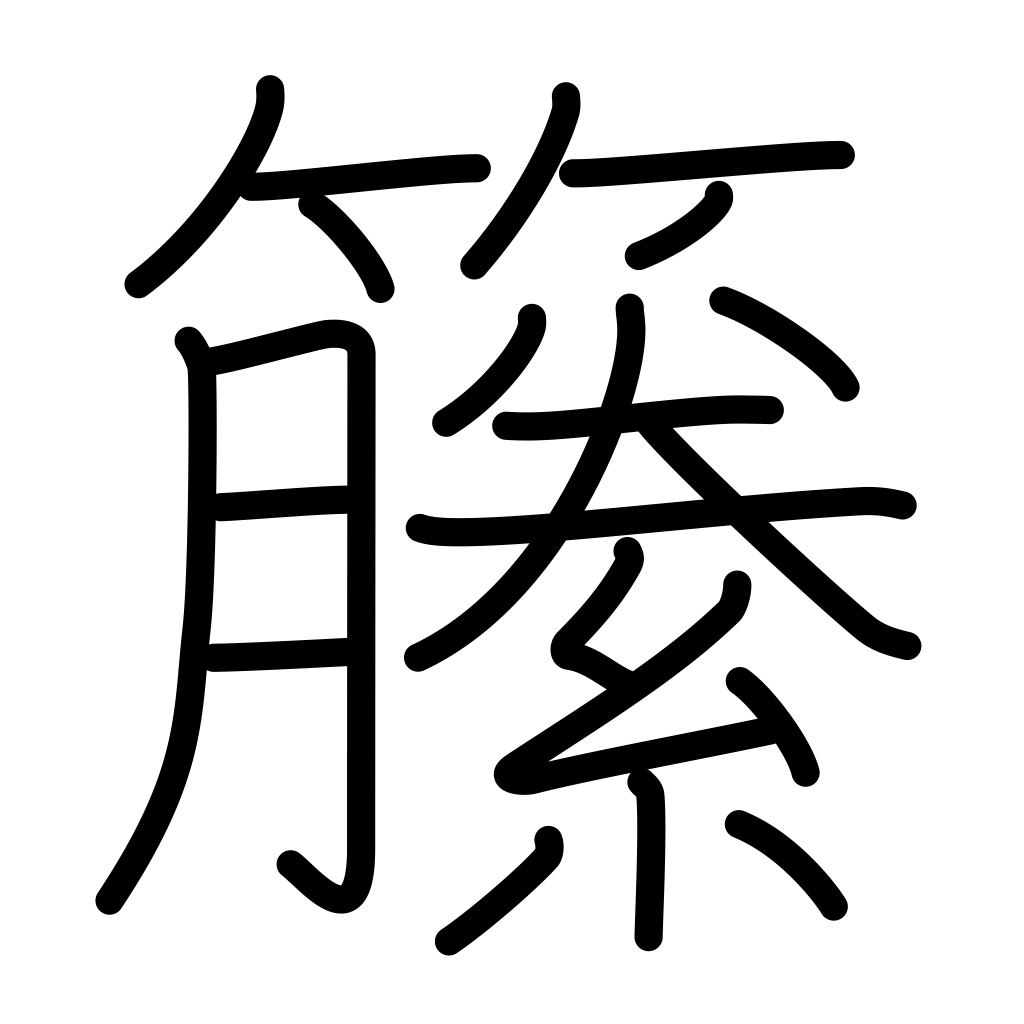
Meaning: climbing plants, vines, cane